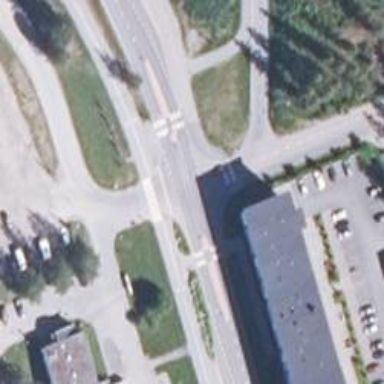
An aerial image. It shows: Marked crossing on the road.